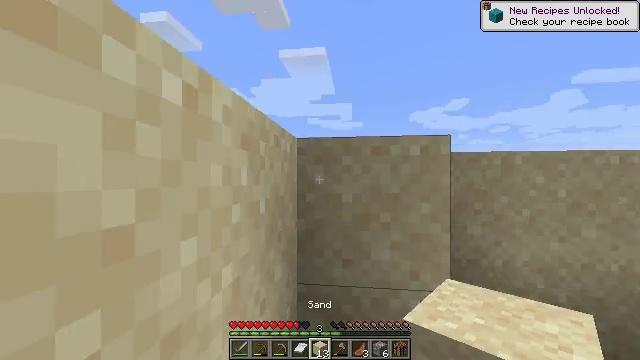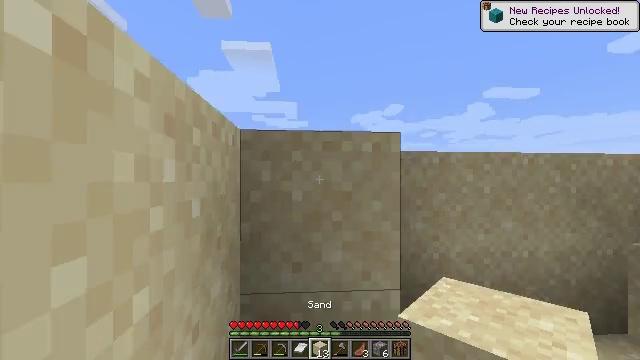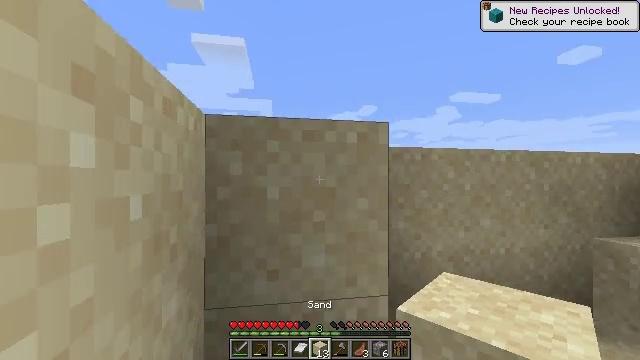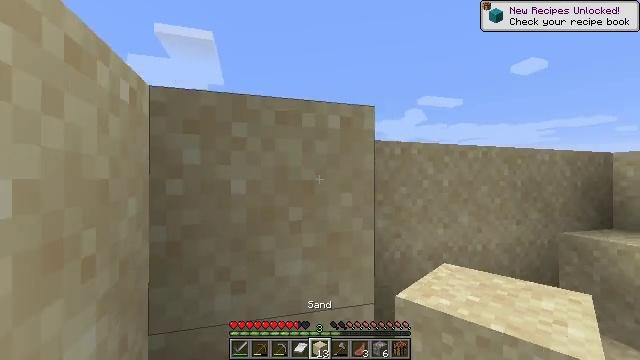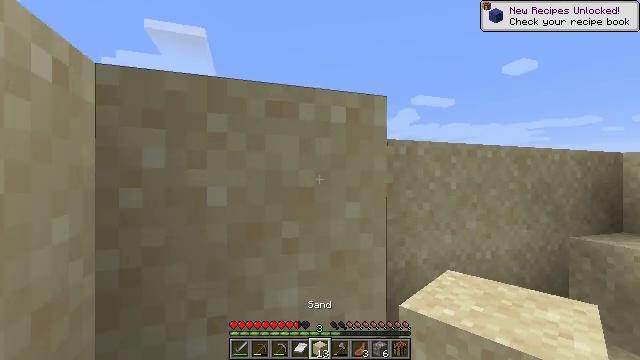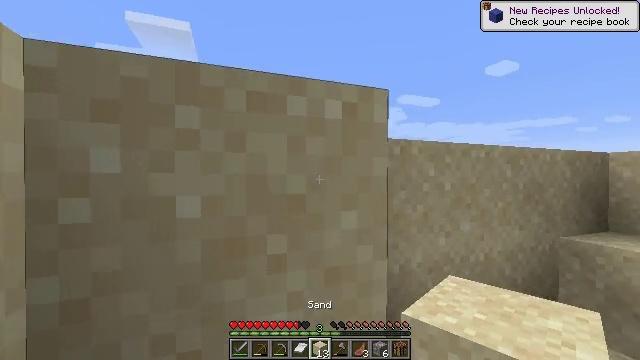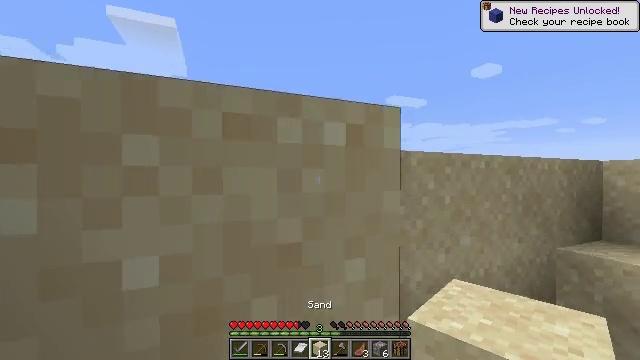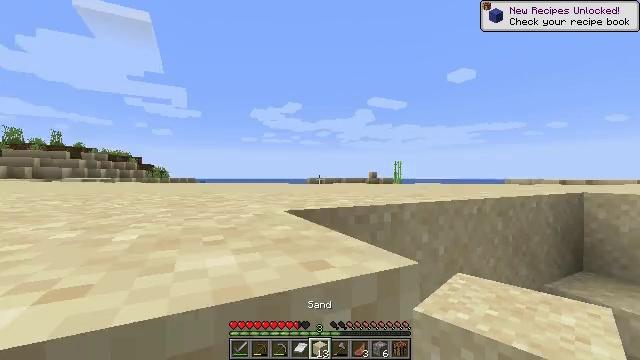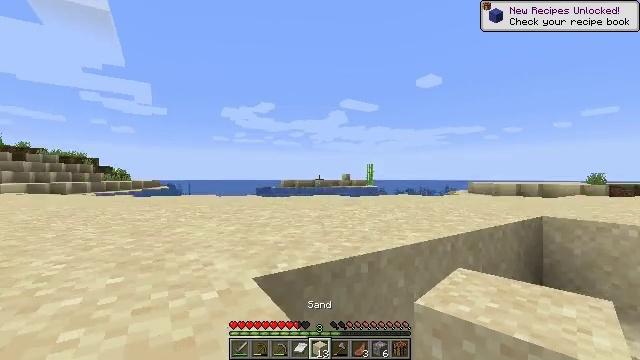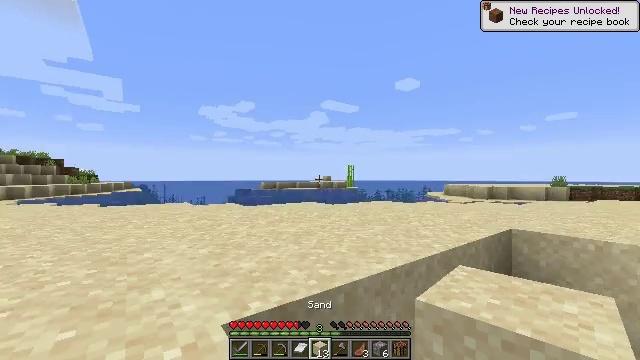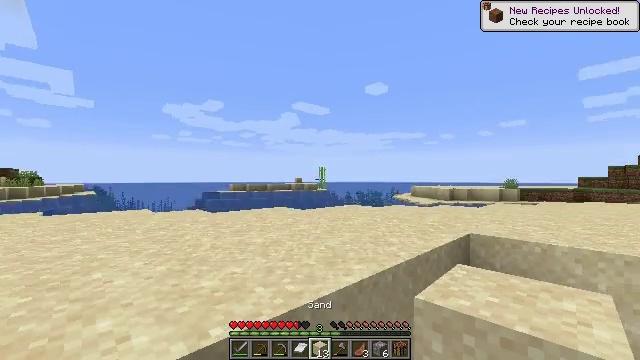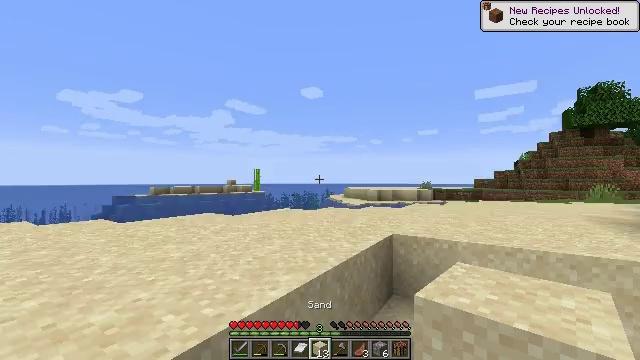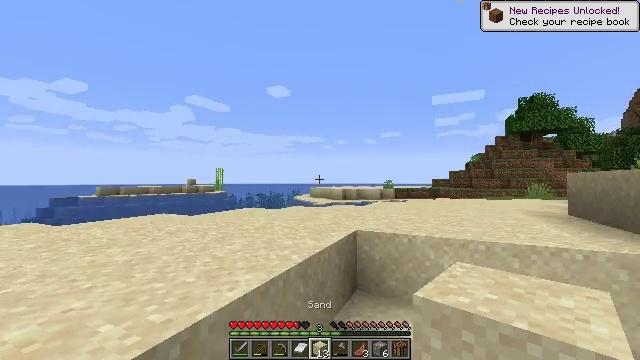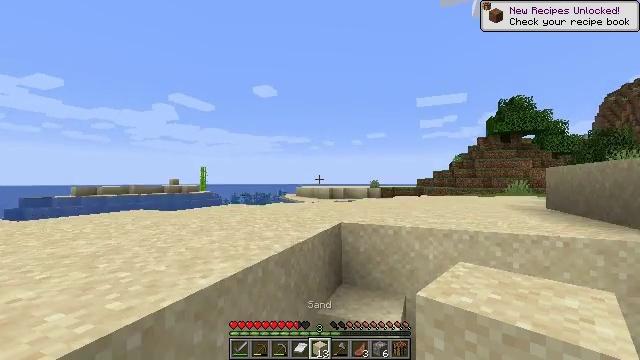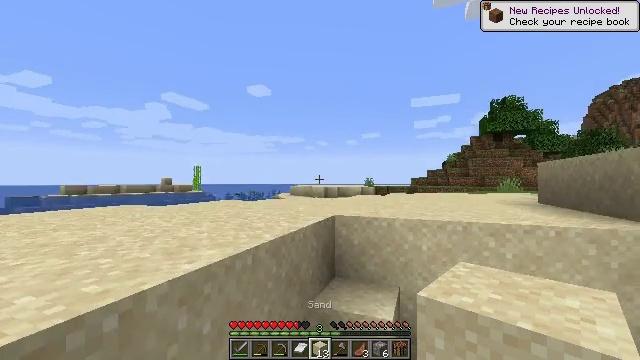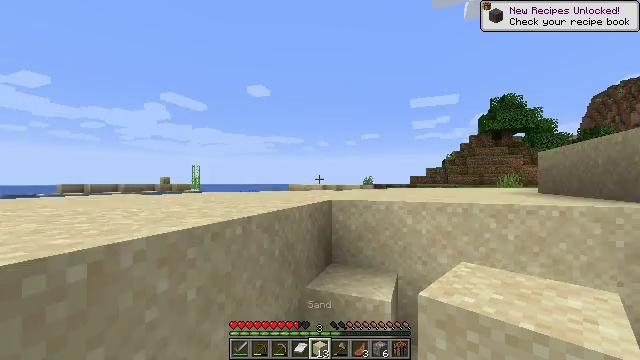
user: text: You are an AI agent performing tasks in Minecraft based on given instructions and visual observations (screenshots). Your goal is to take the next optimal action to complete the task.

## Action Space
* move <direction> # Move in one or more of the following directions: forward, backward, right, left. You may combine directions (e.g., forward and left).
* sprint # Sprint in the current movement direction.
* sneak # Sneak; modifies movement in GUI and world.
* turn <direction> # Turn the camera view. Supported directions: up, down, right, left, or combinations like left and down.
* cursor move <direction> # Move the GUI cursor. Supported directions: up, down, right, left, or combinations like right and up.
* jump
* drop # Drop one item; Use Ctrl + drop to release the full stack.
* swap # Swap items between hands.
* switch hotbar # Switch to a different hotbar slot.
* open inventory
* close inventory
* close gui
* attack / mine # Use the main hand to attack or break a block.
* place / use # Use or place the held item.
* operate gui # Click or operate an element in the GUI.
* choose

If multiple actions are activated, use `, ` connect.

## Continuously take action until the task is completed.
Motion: motion action
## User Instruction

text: Break the sugar cane.
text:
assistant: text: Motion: move forward, turn right
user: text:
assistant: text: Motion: move forward, turn right
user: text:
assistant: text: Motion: move forward, turn right
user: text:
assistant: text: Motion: move forward, turn right
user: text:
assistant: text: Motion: move forward, turn right
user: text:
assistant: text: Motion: move forward, turn right, jump
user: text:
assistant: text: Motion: move forward, turn right, jump
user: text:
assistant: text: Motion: move forward, turn right, jump
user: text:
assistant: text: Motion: move forward, turn right, jump
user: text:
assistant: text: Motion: move forward, turn right, jump
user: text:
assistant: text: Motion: move forward, turn right, jump
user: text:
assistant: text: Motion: move forward, turn right, jump
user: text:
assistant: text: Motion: move forward, turn right, jump
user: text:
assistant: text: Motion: move forward, turn right, jump
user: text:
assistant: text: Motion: move forward, jump
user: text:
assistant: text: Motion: move forward, jump
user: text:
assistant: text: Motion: move forward, jump
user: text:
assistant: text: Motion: move forward, jump
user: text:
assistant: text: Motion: move forward, jump
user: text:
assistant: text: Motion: move forward, jump
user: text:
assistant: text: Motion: move forward, jump
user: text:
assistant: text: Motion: move forward, jump
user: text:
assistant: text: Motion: move forward, jump
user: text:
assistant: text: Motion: move forward, jump
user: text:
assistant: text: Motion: move forward, jump
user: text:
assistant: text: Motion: move forward, jump
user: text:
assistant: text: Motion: move forward, jump
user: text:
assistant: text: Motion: move forward, jump
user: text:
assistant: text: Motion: move forward, jump
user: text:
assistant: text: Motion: move forward, jump